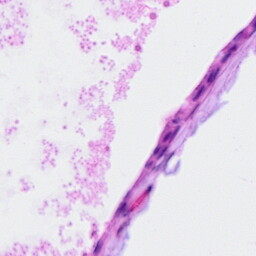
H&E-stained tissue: Ovarian